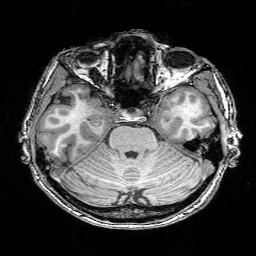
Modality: T1w
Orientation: coronal
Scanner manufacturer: siemens
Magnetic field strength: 3 T
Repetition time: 0.02 s
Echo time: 0.005 s